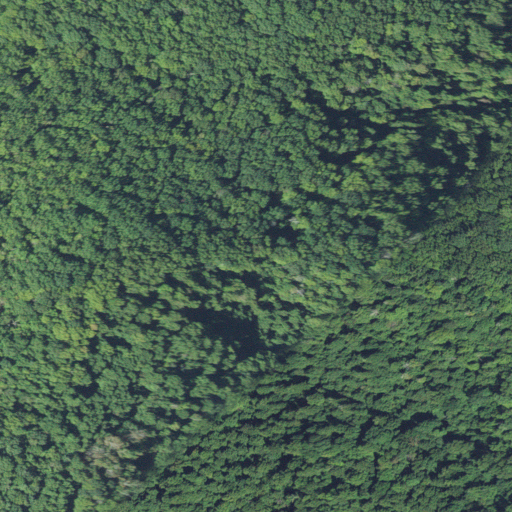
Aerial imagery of mountain in North Carolina named Arnold Knob containing deciduous forest and mixed forest